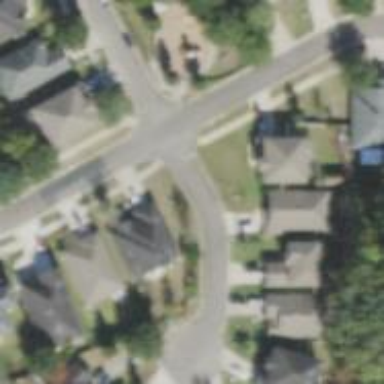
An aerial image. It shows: Intersection.